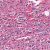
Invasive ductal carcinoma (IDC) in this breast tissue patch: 1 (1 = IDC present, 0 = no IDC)